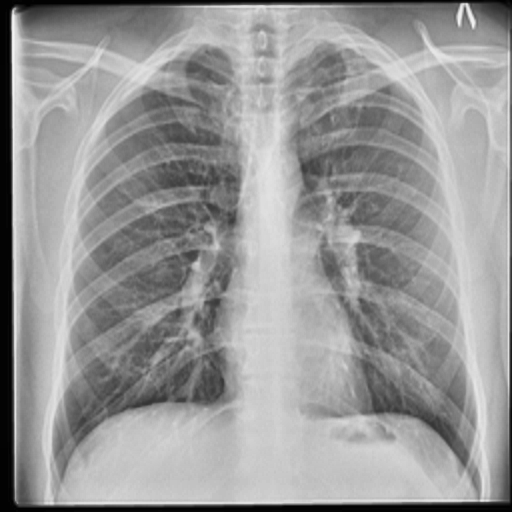
Finding: TUBERCULOSIS